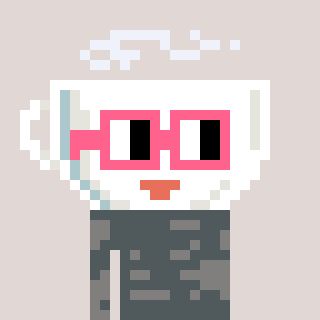
a pixel art character with square pink glasses, a mug-shaped head and a bluegrey-colored body on a warm background